Question:
The screen shot above show the path for my JPG file-/mnt/sdcard.
I try to load the image but it returnd java.lang.nullpointerexception. Below is my code.
'''
String imagefile ="/mnt/sdcard/KFC_Voucher.JPG";
ImageView image = (ImageView)findViewById(R.id.image);
Bitmap bm = BitmapFactory.decodeFile(imagefile);
image.setImageBitmap(bm);
'''
Please help.
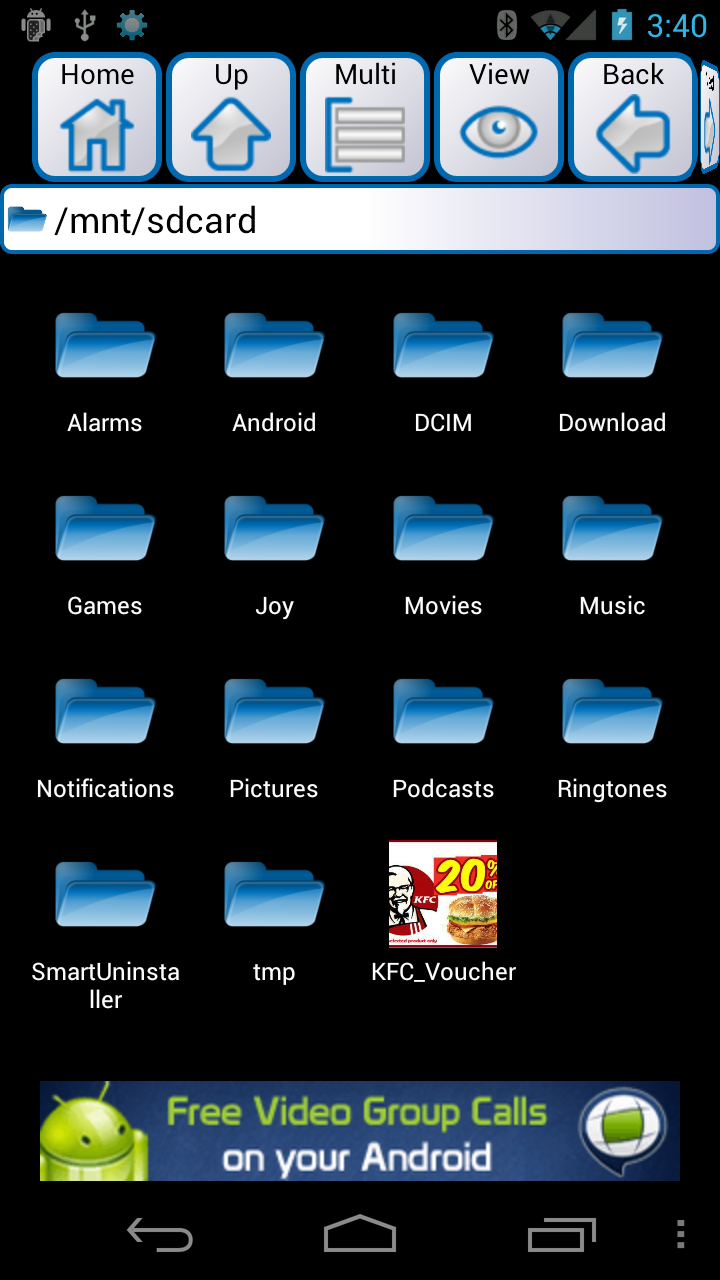
Answer: R.id.image has to be in the layout you set trough setContentView(), else findViewById will return null